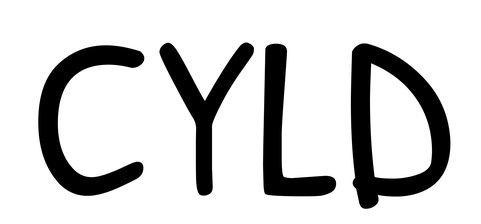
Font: PatrickHand-Regular